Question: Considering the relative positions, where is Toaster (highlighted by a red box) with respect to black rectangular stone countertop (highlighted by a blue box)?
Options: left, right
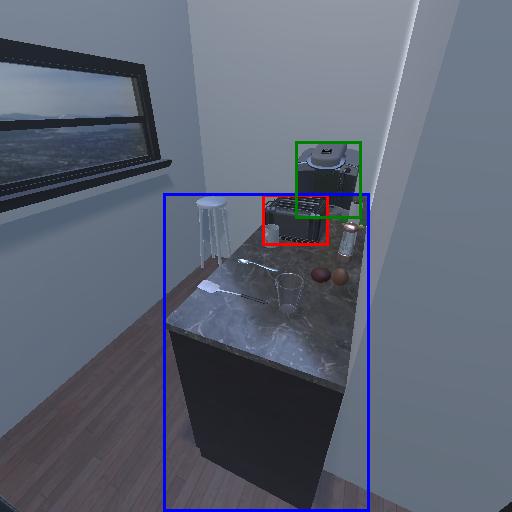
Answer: left